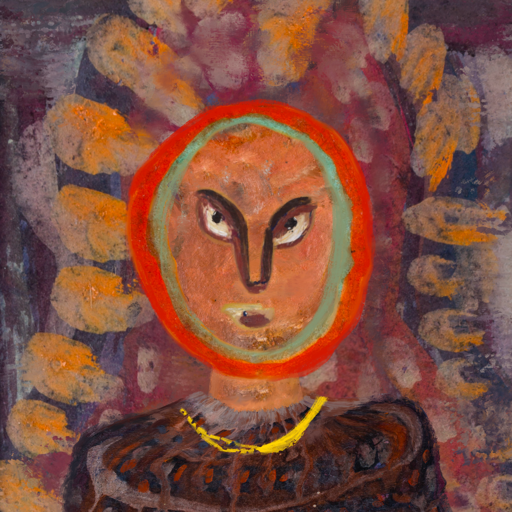
Background: Doll, Head And Neck Front: Boggyland, Face Front: After_Raid, Bust: Hypocrite, Hair Front: Sisters, Head Accessory: Blank, Second Necklace: Blank, Necklace: Irani_1, Baby: Blank